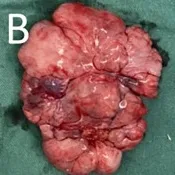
(B) Seeding tumors of anterior pleura.
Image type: medical_photograph (other_medical_photograph)